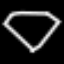
Label: diamond